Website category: book
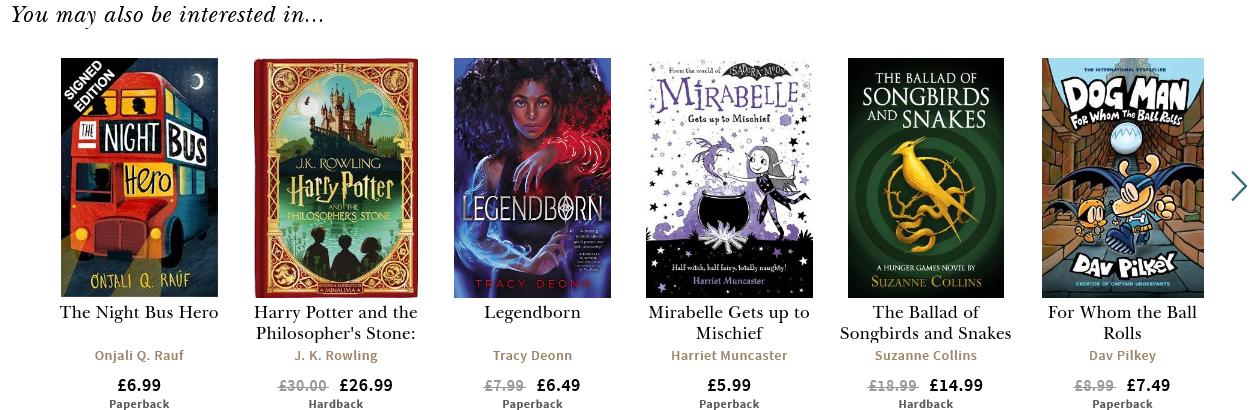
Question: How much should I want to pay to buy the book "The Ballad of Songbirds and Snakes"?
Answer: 14.99

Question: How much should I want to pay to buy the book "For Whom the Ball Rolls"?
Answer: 7.49

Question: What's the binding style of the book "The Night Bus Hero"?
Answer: Paperback

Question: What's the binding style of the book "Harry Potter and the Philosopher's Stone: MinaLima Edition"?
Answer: Hardback

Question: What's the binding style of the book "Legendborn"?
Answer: Paperback

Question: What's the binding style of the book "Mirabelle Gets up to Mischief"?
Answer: Paperback

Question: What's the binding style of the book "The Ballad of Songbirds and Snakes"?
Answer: Hardback

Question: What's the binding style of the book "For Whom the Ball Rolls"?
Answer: Paperback

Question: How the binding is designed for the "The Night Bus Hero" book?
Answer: Paperback

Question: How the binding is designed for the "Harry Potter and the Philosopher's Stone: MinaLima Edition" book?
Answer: Hardback

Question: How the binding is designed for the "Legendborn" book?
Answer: Paperback

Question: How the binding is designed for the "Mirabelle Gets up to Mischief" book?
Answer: Paperback

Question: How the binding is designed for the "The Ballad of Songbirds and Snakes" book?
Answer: Hardback

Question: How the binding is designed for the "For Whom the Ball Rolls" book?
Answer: Paperback

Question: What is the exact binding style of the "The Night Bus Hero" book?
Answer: Paperback

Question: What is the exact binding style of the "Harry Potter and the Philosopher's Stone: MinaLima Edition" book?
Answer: Hardback

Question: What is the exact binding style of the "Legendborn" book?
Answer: Paperback

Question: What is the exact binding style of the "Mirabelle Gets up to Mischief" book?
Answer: Paperback

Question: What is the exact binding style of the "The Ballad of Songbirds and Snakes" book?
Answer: Hardback

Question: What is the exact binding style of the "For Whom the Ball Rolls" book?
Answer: Paperback

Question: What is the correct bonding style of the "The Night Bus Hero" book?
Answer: Paperback

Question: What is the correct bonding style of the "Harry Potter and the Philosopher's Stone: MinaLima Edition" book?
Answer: Hardback

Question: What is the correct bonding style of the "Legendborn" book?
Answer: Paperback

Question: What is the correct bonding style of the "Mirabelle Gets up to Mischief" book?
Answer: Paperback

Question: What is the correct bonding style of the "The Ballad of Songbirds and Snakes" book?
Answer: Hardback

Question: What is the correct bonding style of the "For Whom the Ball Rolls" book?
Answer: Paperback

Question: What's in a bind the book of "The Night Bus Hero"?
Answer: Paperback

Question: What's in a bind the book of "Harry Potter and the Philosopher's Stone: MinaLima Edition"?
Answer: Hardback

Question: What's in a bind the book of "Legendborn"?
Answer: Paperback

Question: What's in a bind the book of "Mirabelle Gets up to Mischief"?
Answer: Paperback

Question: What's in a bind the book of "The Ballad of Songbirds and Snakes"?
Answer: Hardback

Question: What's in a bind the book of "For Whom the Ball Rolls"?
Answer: Paperback

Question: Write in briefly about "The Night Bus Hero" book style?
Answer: Paperback

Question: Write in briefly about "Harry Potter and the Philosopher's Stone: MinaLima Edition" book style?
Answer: Hardback

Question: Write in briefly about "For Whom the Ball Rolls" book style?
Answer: Paperback

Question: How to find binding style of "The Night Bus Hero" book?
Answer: Paperback

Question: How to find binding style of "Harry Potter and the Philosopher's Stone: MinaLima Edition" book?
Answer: Hardback

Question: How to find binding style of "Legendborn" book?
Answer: Paperback

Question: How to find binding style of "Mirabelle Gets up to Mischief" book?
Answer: Paperback

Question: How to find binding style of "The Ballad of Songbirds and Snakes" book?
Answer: Hardback